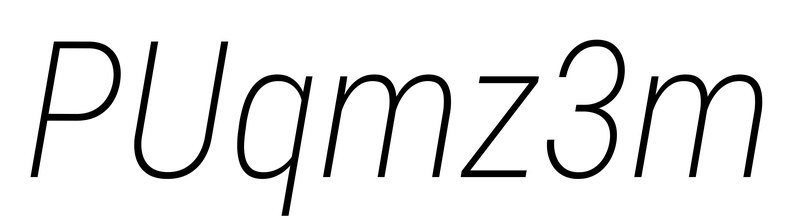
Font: Roboto-Italic_Condensed_ExtraLight_Italic